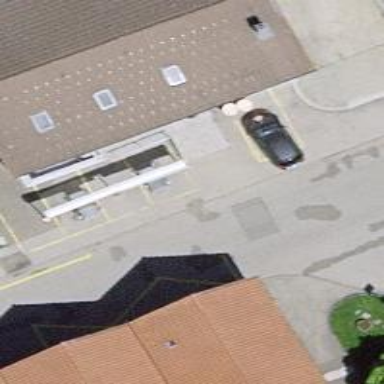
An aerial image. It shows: Restaurant.